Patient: sex M, age 71
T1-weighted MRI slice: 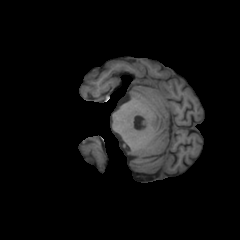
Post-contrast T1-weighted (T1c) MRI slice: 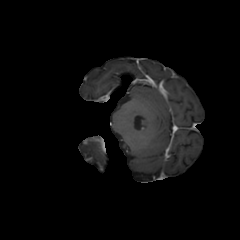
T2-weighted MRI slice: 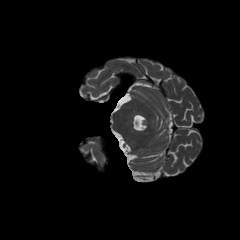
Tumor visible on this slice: no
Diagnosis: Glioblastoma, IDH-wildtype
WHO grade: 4